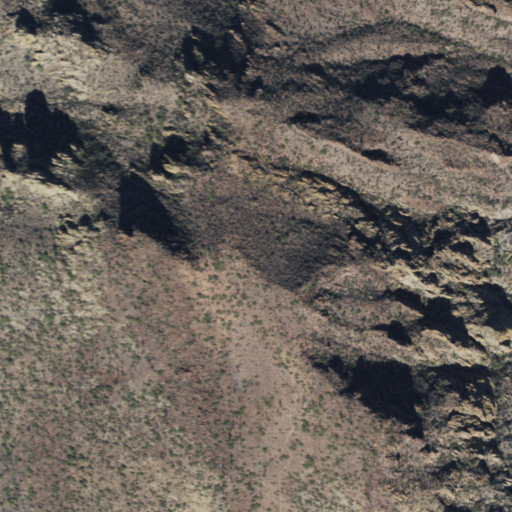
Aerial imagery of mountain in Arizona named Governors Peak containing only shrub